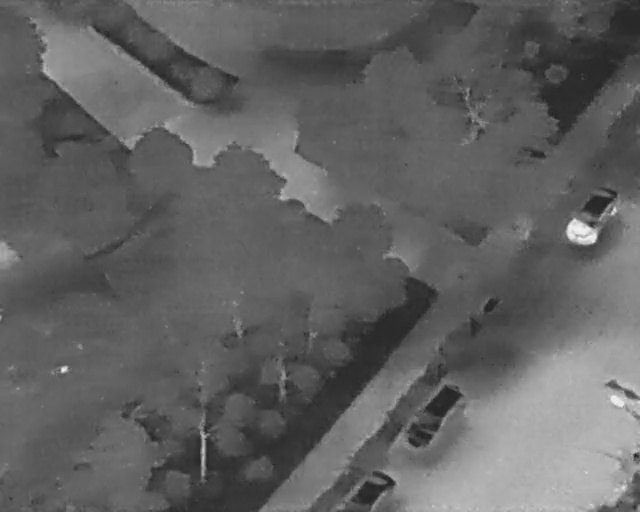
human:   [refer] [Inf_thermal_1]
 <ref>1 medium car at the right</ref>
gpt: <box>[[87, 38, 98, 45, 35]]</box>

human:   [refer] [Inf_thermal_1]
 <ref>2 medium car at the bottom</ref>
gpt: <box>[[61, 78, 73, 84, 37], [54, 90, 61, 100, 2]]</box>